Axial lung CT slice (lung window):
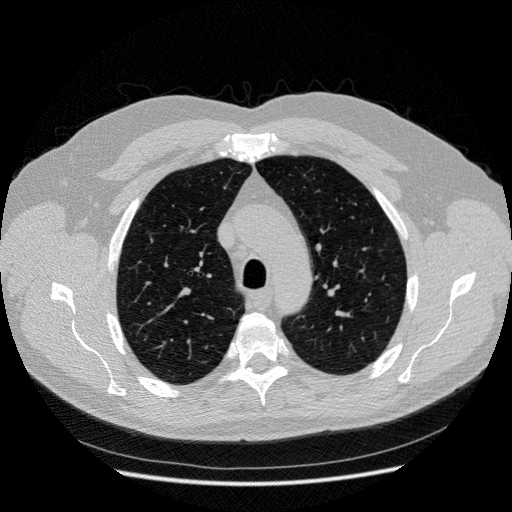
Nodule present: no